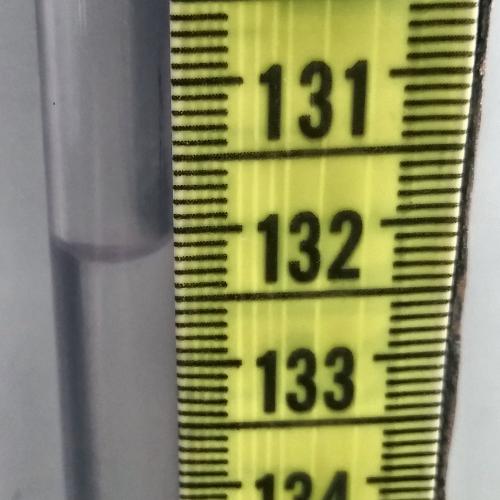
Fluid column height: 132.1 cm